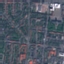
Label: Residential